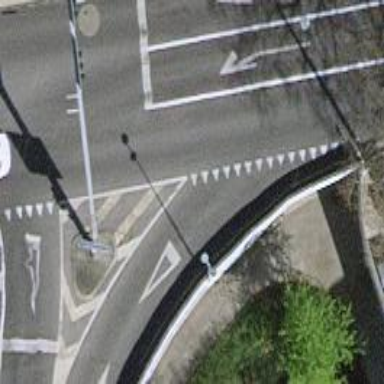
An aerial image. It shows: Road with traffic signals.